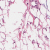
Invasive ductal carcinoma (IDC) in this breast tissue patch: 0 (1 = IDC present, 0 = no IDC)